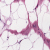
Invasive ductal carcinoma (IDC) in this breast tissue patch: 0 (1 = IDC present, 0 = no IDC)